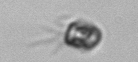
Label: flagellate